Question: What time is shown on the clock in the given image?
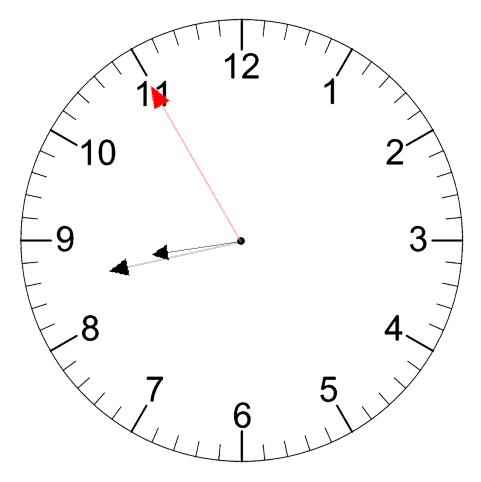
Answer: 08:42:55